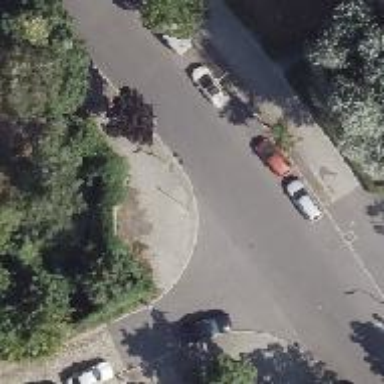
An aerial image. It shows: Residential road with asphalt surface and sidewalks on both sides. There is parallel parking lane on the left side.